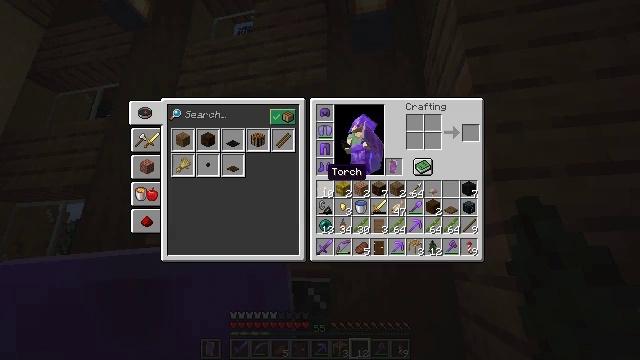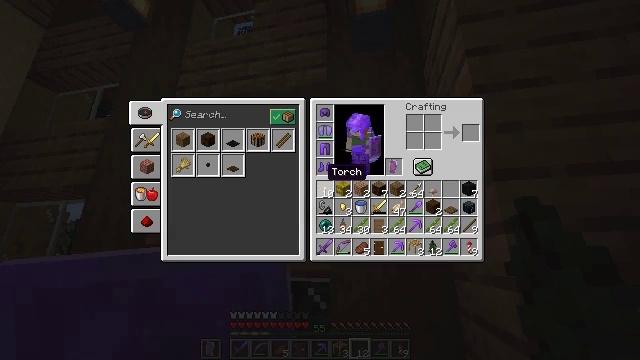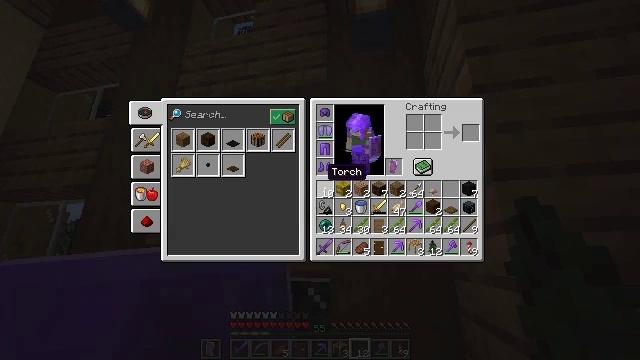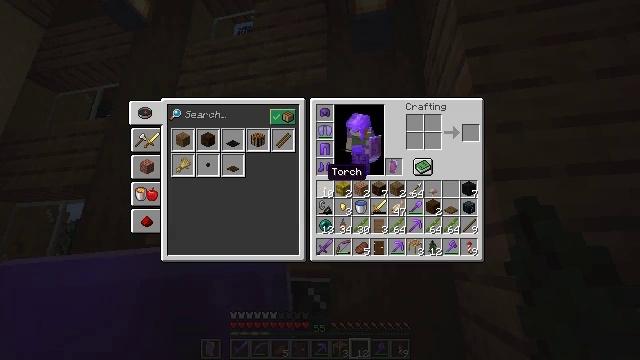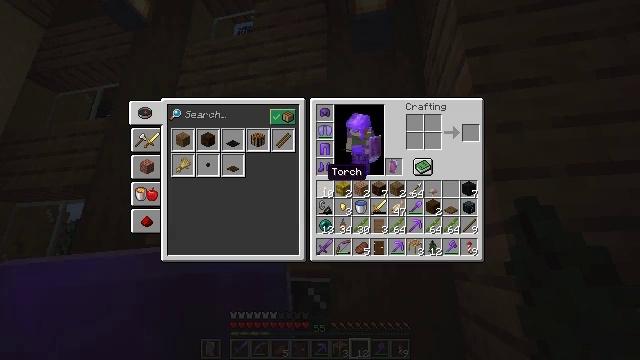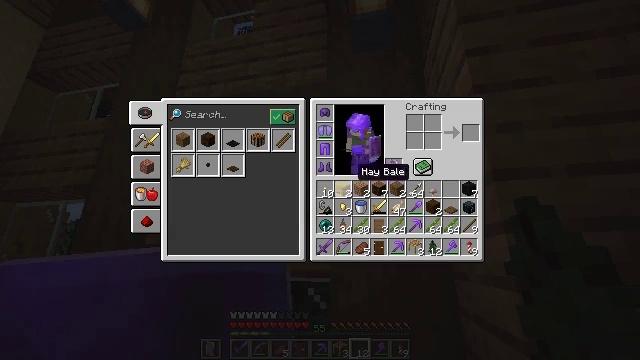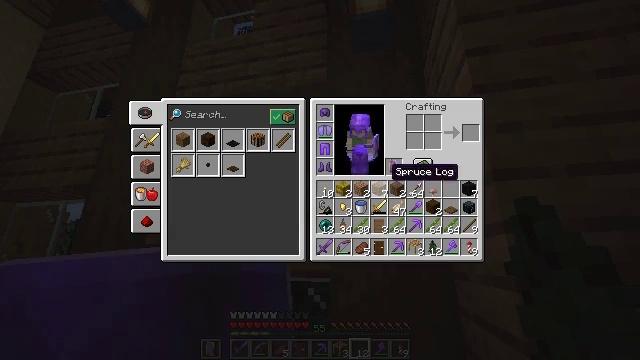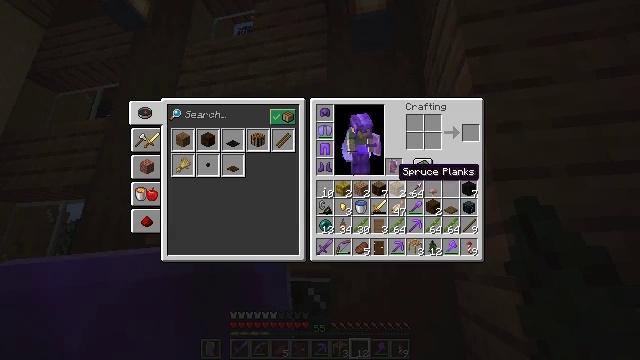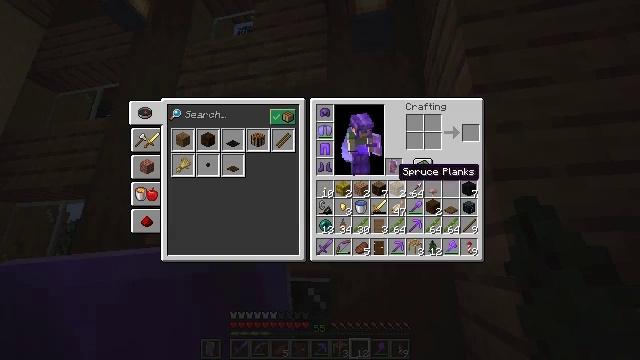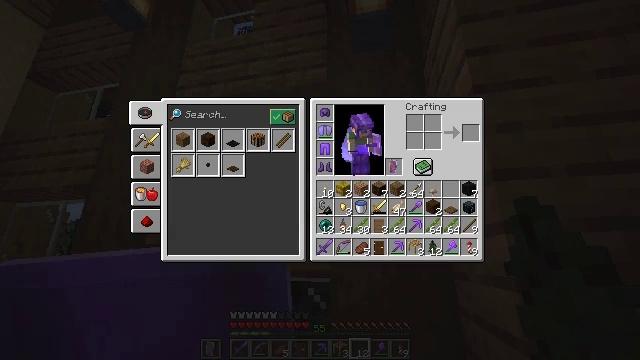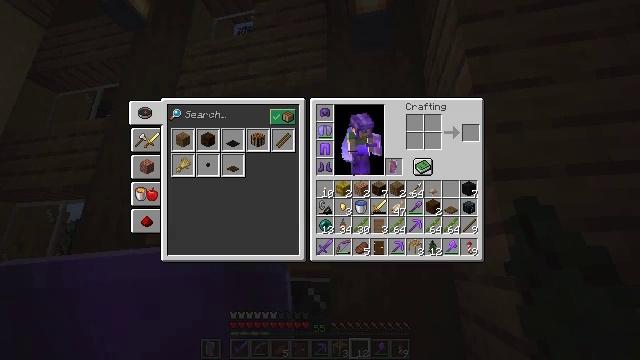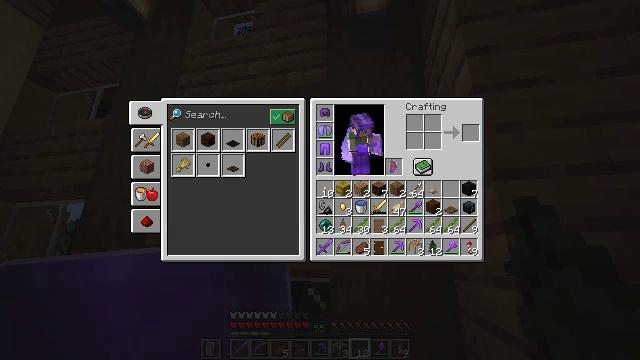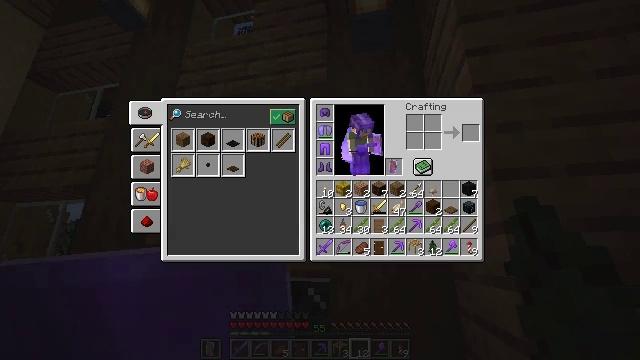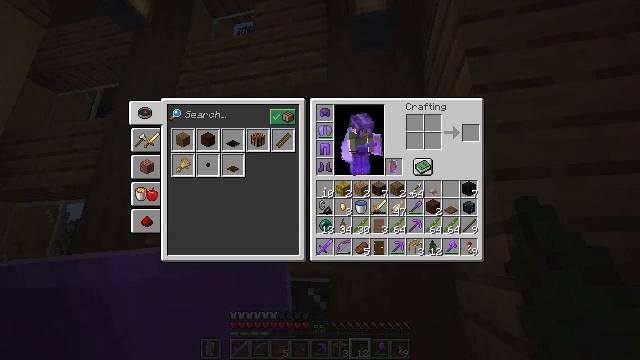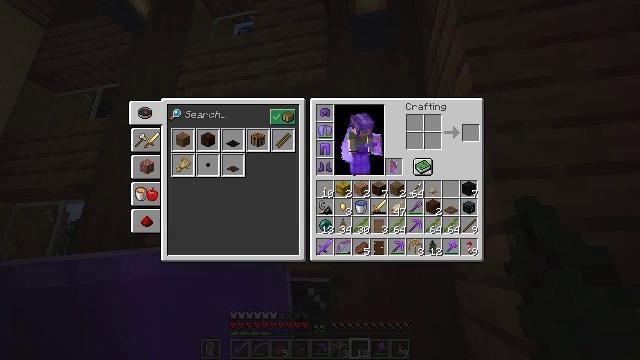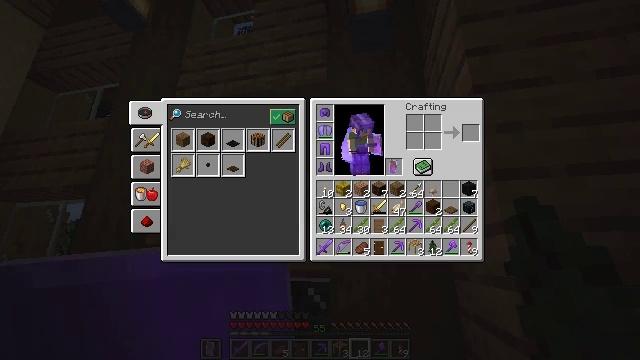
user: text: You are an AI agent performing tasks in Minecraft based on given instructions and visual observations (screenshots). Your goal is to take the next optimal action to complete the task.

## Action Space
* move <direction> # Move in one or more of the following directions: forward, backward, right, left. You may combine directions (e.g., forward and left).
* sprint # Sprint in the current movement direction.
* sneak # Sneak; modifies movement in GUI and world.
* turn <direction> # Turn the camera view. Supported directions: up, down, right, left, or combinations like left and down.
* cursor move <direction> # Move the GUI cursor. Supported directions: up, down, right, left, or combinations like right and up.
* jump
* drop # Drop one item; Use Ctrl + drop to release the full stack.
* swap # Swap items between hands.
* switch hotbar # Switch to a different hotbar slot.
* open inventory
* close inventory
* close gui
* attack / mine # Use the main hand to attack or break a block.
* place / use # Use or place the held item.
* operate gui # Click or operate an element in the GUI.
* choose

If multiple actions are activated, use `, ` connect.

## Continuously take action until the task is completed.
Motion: motion action
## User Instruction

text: Attack the brown shulker box to remove it.
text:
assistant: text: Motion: open inventory
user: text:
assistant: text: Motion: open inventory
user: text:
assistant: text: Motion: no_op
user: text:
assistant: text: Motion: no_op
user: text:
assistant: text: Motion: turn right
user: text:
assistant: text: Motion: turn right
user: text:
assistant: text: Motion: turn right
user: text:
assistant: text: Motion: no_op
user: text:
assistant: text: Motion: no_op
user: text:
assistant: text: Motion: no_op
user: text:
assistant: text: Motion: no_op
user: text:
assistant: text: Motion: no_op
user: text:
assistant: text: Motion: no_op
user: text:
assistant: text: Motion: no_op
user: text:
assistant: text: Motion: no_op
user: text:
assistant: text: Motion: no_op
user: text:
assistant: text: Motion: no_op
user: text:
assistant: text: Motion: no_op
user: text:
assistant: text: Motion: no_op
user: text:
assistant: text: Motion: no_op
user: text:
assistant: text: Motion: no_op
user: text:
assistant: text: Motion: no_op
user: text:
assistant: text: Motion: no_op
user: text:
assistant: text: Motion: no_op
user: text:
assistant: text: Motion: no_op
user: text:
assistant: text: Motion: no_op
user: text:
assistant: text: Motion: no_op
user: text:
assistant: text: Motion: no_op
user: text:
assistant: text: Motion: no_op
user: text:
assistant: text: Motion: no_op